Question: I'm Building a simple profile manager android application Using Switch Button in Android.
There are 3 switches named General,Silent and Vibrate.
Problem is all 3 switches are working together

I want the General Switch to be disabled when the silent switch is activated and silent to be disable when the general Switch is activated.
Where is my Code and what should be added ?
'''
general = (Switch) findViewById(R.id.generalSwitch);
silent = (Switch) findViewById(R.id.silentSwitch);
vibrate = (Switch) findViewById(R.id.vibrateSwitch);
myAudioManager = (AudioManager) getSystemService(Context.AUDIO_SERVICE);
general.setOnClickListener(new View.OnClickListener() {
@Override
public void onClick(View v){
myAudioManager.setRingerMode(AudioManager.RINGER_MODE_NORMAL);
Toast.makeText(MainActivity.this,"General Mode Activated",Toast.LENGTH_LONG).show();
}
});
silent.setOnClickListener(new View.OnClickListener() {
@Override
public void onClick(View v) {
myAudioManager.setRingerMode(AudioManager.RINGER_MODE_SILENT);
Toast.makeText(MainActivity.this,"Silent Mode Activated",Toast.LENGTH_LONG).show();
}
});
vibrate.setOnClickListener(new View.OnClickListener() {
@Override
public void onClick(View v) {
myAudioManager.setRingerMode(AudioManager.RINGER_MODE_VIBRATE);
Toast.makeText(MainActivity.this,"Vibrate Mode Activated", Toast.LENGTH_LONG).show();
}
});
'''
'
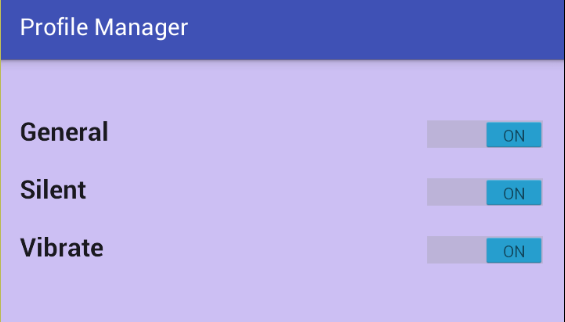
Answer: Test with this:
'''
general.setOnCheckedChangeListener(new CompoundButton.OnCheckedChangeListener() {
@Override
public void onCheckedChanged(CompoundButton buttonView, boolean isChecked) {
if(isChecked){
silent.setChecked(false);
}
}
});
silent.setOnCheckedChangeListener(new CompoundButton.OnCheckedChangeListener() {
@Override
public void onCheckedChanged(CompoundButton buttonView, boolean isChecked) {
if(isChecked){
general.setChecked(false);
}
}
});
'''
if general switch is inactive and silent switch is active, when you press general, this change your state to active and you change silent switch to inactive.